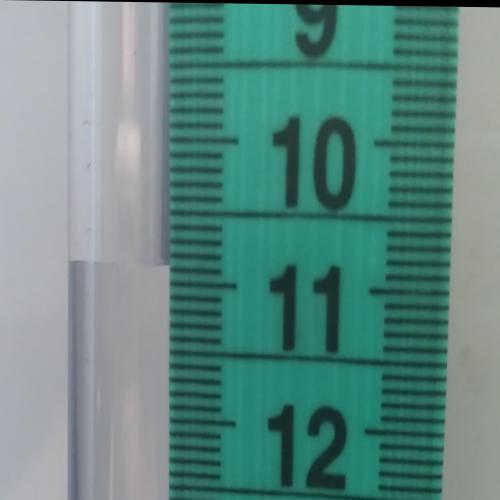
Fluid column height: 10.9 cm